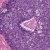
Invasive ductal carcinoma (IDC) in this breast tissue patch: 0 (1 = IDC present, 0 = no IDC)